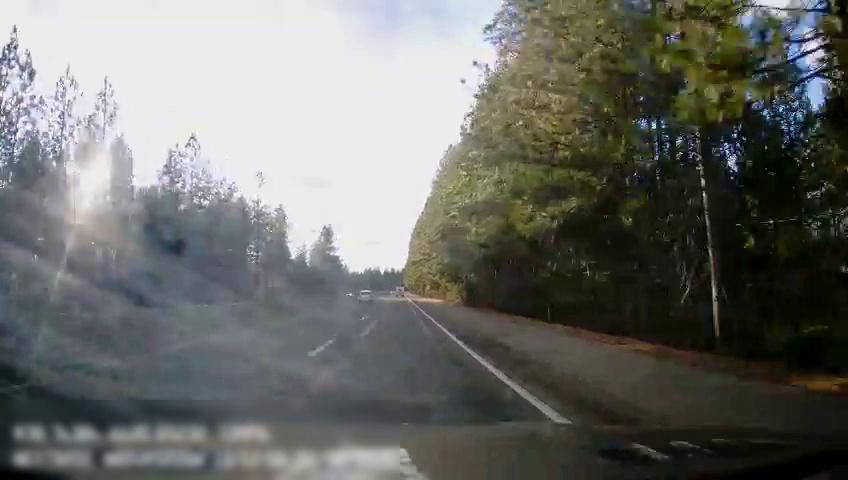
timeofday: Day
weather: Sunny
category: Drivable Space
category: Vehicles | Van
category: Vehicles | Car
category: Lanes | Alternate Lane
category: Lanes | Current Lane
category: Lanes | Alternate Lane